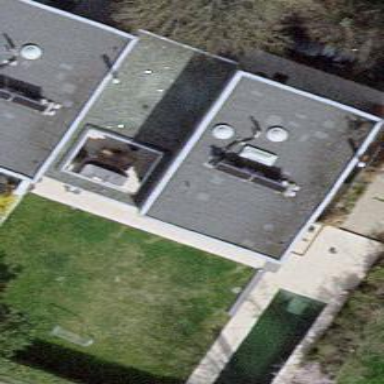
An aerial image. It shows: View of roof of building.